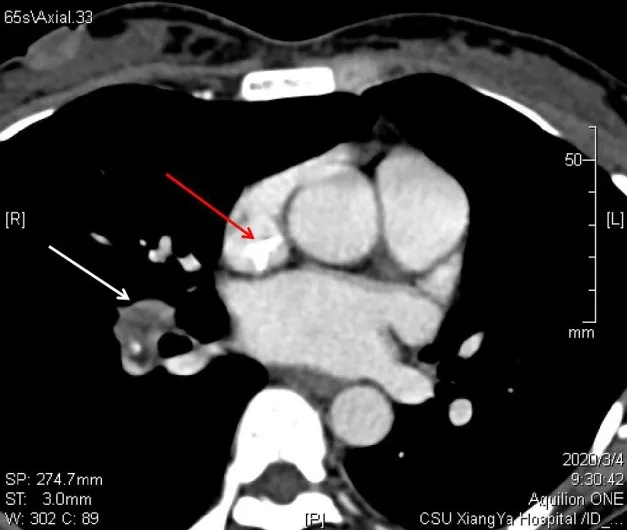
The CT findings of the patient showed calcified thrombus in superior vena cava and pulmonary artery thrombosis.
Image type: radiology (ct)